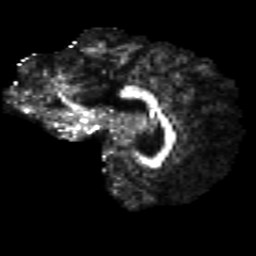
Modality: FA
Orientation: sagittal
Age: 28
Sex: male
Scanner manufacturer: siemens
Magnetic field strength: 3 T
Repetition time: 8.8 s
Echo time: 0.085 s